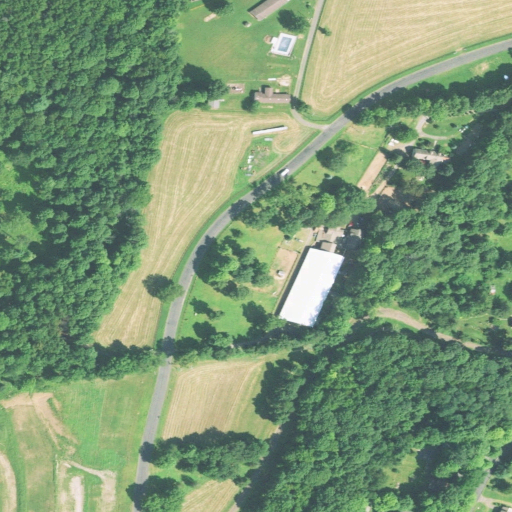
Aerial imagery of mountain in Connecticut named Powder Hill containing deciduous forest, pasture, mixed forest, open development, low intensity development, medium intensity development, and woody wetlands